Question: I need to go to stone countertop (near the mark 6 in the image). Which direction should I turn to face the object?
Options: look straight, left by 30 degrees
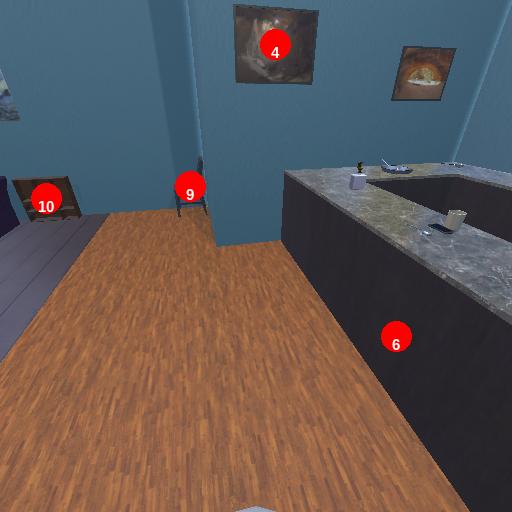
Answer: look straight